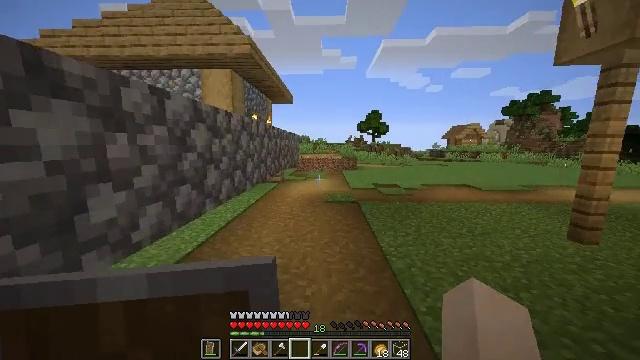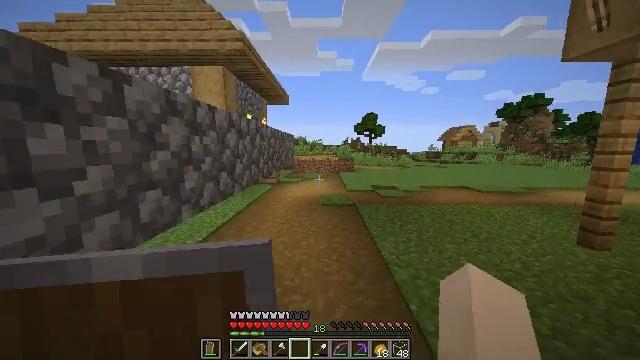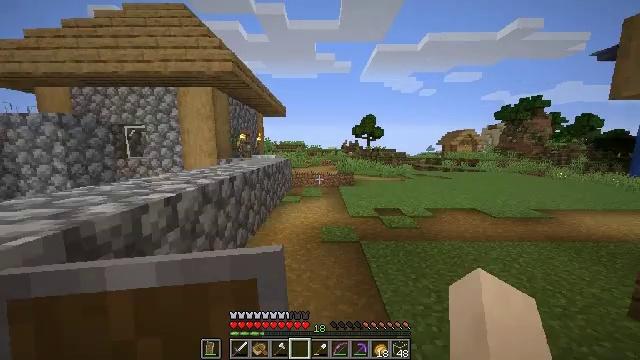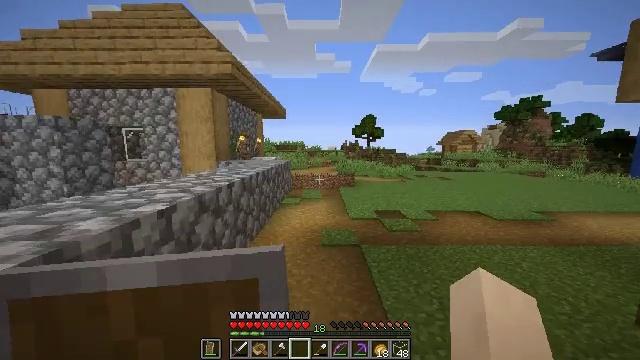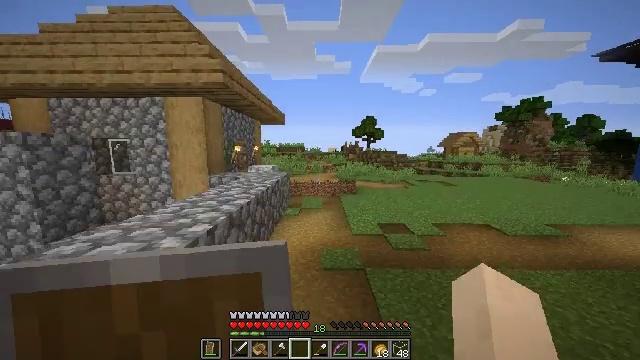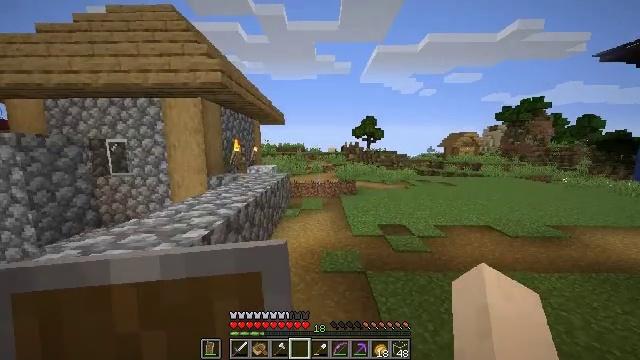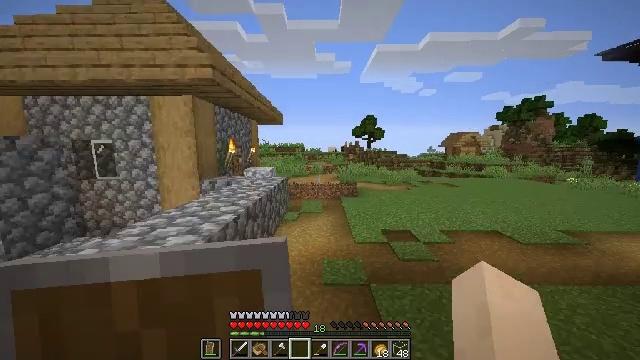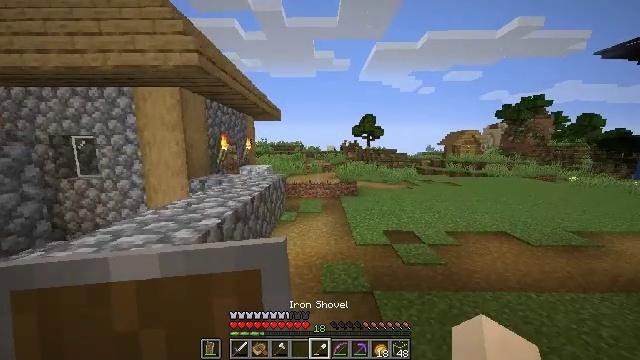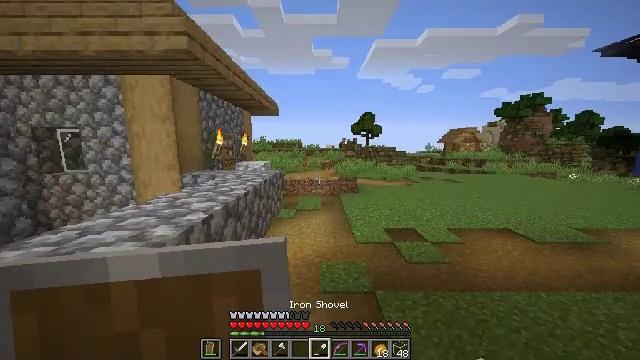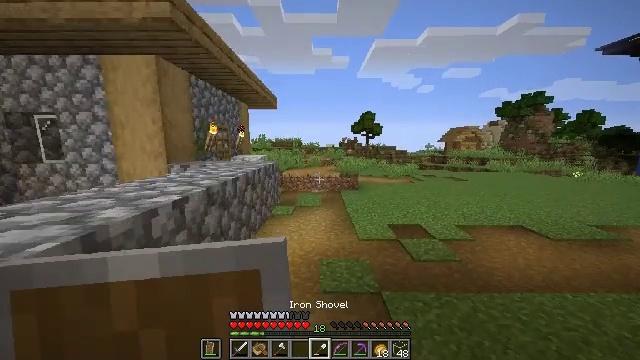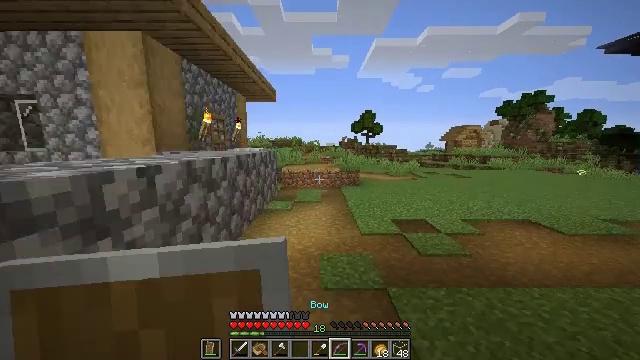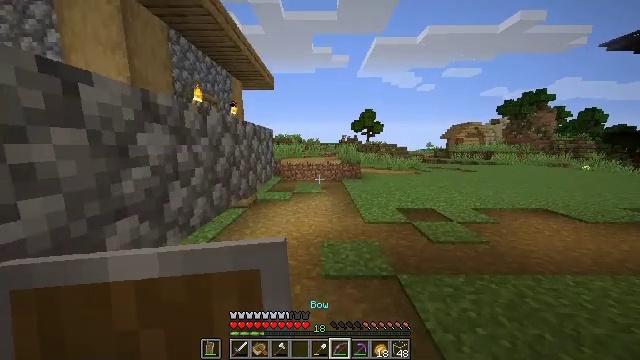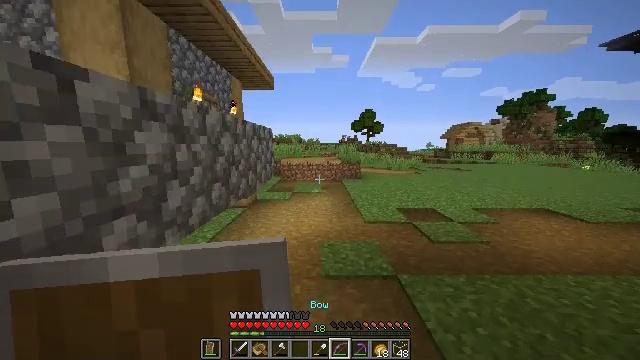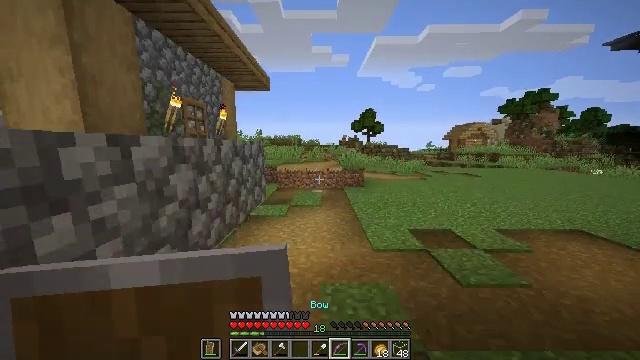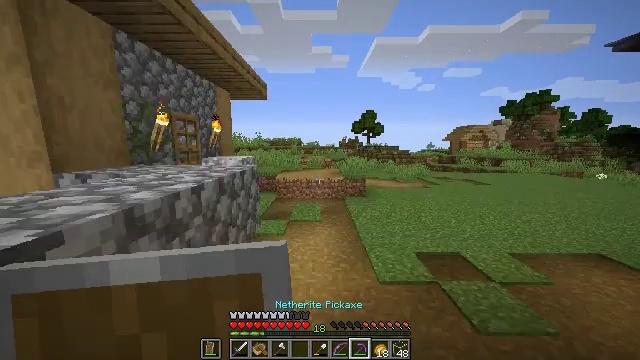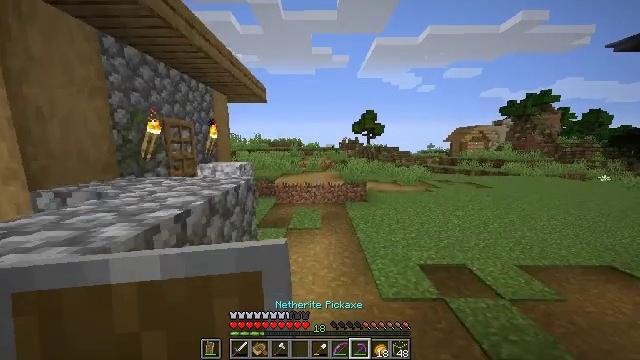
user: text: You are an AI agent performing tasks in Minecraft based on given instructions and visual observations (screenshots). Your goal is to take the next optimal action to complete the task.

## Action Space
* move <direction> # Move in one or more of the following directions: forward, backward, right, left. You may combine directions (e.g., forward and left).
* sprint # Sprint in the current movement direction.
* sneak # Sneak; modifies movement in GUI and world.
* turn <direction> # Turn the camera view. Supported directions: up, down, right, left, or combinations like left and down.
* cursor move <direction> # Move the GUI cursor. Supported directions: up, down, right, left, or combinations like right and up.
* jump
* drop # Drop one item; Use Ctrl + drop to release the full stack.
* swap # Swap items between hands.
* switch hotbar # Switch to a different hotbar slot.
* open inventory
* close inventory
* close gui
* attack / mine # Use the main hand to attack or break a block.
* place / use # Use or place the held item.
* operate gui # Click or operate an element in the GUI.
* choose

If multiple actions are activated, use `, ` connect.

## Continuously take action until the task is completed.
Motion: motion action
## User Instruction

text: Attack the bell to remove it.
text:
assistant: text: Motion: move forward, jump
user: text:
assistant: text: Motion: move forward, jump
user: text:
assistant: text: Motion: move forward, jump
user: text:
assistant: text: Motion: move forward, jump
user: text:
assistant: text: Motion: move forward, jump
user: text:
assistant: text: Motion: move forward, jump
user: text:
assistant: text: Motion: move forward, jump
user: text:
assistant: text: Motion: move forward, jump
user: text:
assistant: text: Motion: move forward, jump
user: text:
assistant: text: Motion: move forward, jump
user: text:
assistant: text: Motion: move forward, jump
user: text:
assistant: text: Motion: move forward, jump
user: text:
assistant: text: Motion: move forward, jump
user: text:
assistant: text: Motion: move forward, jump
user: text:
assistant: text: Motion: move forward, jump
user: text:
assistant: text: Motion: move forward, jump
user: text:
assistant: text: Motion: move forward, jump
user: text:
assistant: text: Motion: move forward
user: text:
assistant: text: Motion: move forward
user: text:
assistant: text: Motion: move forward
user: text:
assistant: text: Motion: move forward
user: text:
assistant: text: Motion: move forward
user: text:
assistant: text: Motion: move forward
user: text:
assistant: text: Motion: move forward
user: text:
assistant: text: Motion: move forward, turn left
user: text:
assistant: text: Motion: move forward, turn left
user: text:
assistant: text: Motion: move forward, turn left
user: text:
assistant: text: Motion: move forward, turn left
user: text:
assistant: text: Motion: move forward, turn left
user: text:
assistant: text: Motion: move forward, turn left